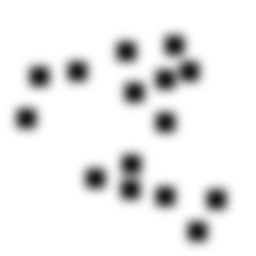
Squares: 15
Triangles: 0
Stars: 0
Total shapes: 15